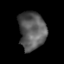
Tissue: lung
Cell type: T cells
Senescence score: 0.1655
Nuclear area (px): 1001
Mean DAPI intensity: 90.658